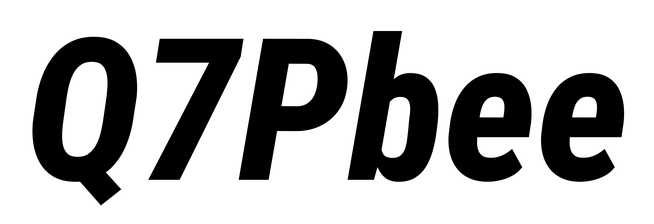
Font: Roboto-Italic_Condensed_ExtraBold_Italic